九年级 · 组合几何学
Rt $\triangle A B C$ 中, $\angle A C B=90^{\circ}, A C=5, B C=12$, 则它的内切圆半径为
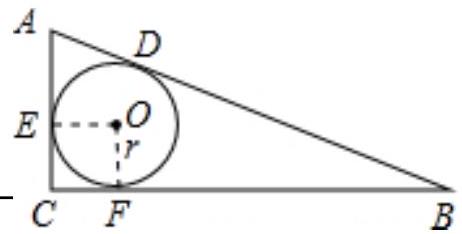
答案: 2
解析: 如图:

在Rt $\triangle A B C, \angle C=90^{\circ}, A C=5, B C=12$,

根据勾股定理 $A B=\sqrt{A C^{2}+B C^{2}}=13$,

四边形 $O E C F$ 中, $O E=O F, \angle O E C=\angle O F C=\angle C=90^{\circ}$,

$\therefore$ 四边形 $O E C F$ 是正方形,

由切线长定理, 得: $A D=A E, B D=B F, C E=C F$,

$\therefore C E=C F=\frac{1}{2}(A C+B C-A B)$,

即: $r=\frac{1}{2}(5+12-13)=2$.

故答案为: 2 .